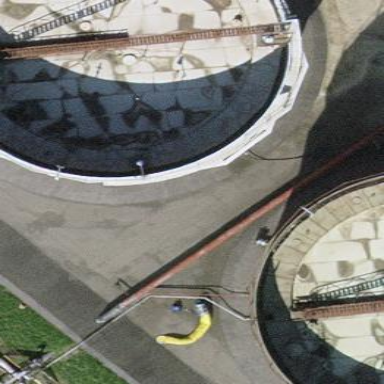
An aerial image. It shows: Industrial building with storage tank.